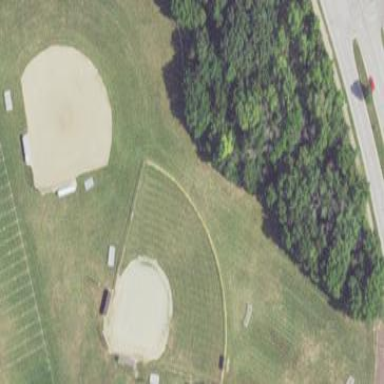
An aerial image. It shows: Softball pitch for leisure and sport activities.